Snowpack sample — Snodgrass Mountain, Crested Butte, Colorado (2/4/25, 12:06 PM MST)
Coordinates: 38.923, -106.968
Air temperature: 35 °F
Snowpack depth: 80 cm
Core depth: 80 cm
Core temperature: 32 °F
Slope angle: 14°, slope face: 78°
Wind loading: low
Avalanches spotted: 0
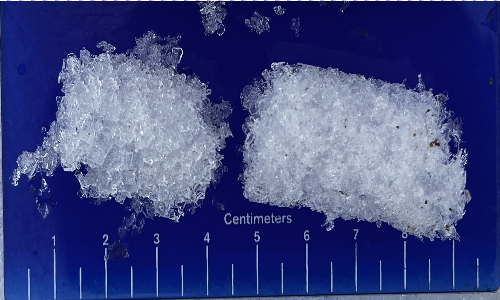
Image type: core
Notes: No avalanches nearby, unusually warm weather for the last month reported by residents, Collected 25 yards from treeline